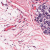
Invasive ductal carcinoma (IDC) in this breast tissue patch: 0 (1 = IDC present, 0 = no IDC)